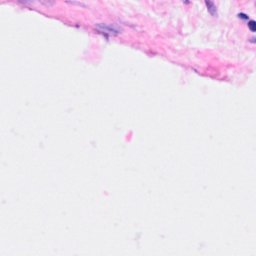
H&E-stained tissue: Breast